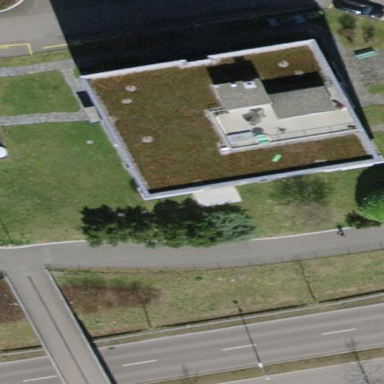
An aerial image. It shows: Building with flat roof.